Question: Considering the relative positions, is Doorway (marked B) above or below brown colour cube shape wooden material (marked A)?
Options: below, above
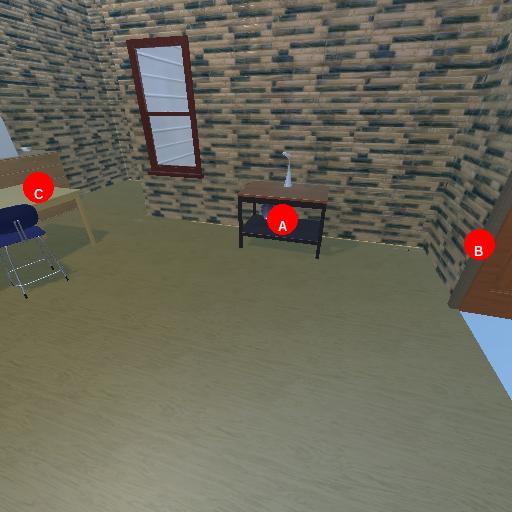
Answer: below